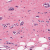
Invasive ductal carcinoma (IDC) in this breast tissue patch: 0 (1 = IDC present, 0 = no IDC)